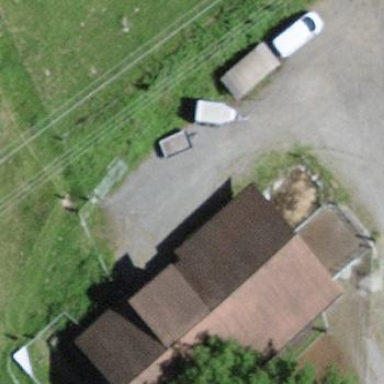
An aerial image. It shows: Rural barn.